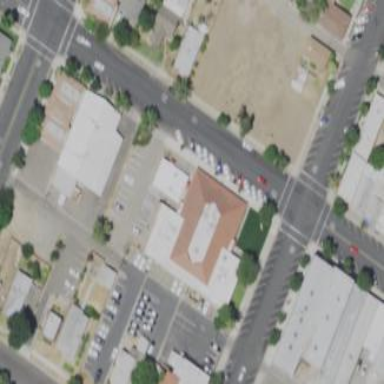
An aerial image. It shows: Public courthouse building.